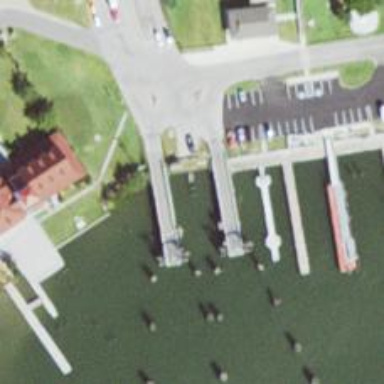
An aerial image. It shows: Man-made pier.